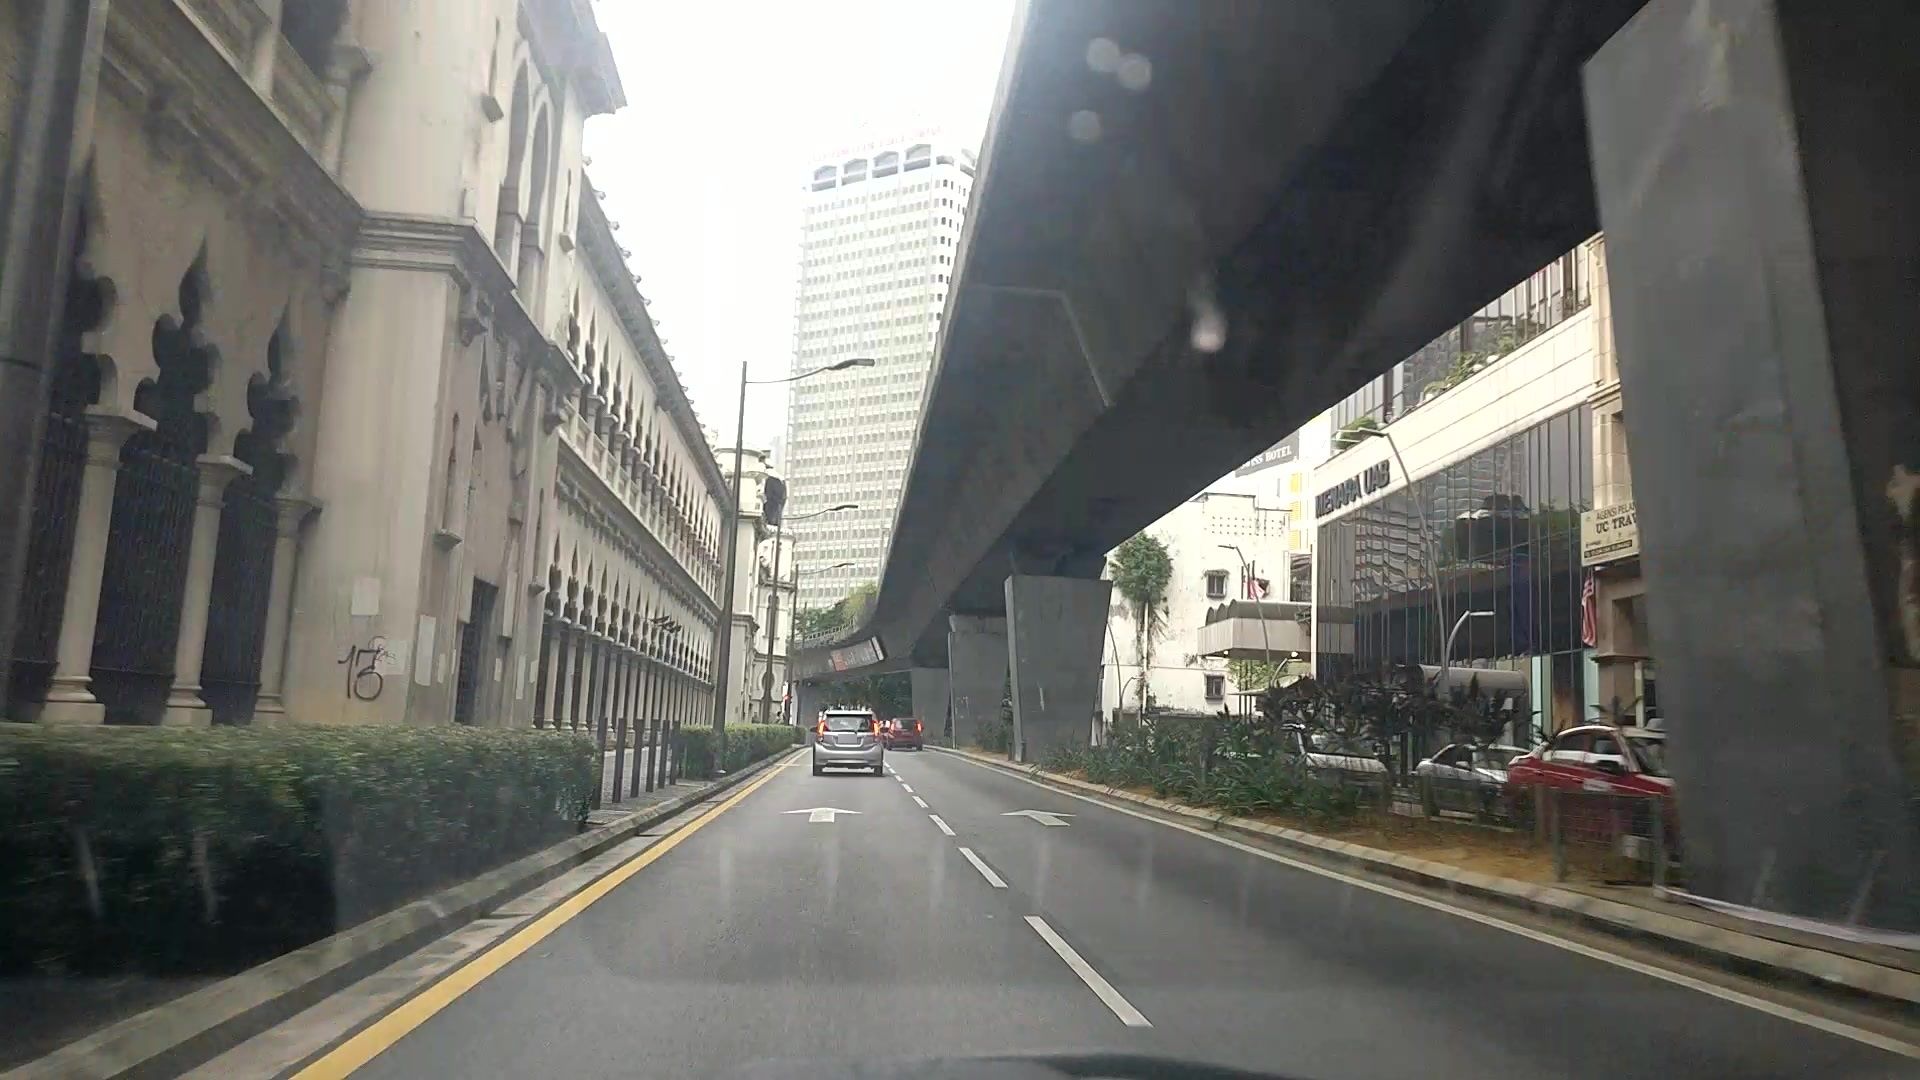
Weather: clear
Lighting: day
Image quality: good
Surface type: driving surface
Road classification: corridor, steps
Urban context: urban centre
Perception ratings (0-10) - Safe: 7.11, Lively: 8.67, Beautiful: 9.24, Boring: 2.48, Depressing: 2.67, Wealthy: 6.48